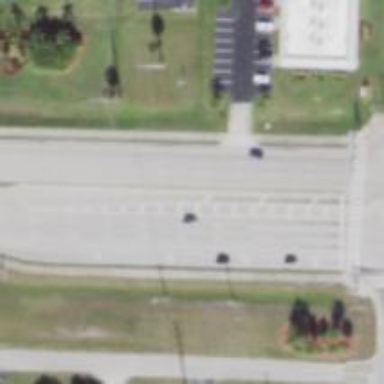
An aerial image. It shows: Secondary road with asphalt surface.